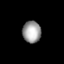
Tissue: lung
Cell type: Epithelial cells
Senescence score: 0.5651
Nuclear area (px): 391
Mean DAPI intensity: 158.187